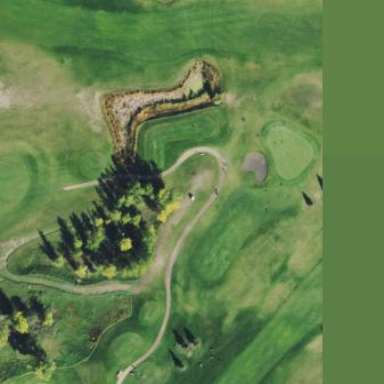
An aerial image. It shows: Area with grass used as rough in golf course.